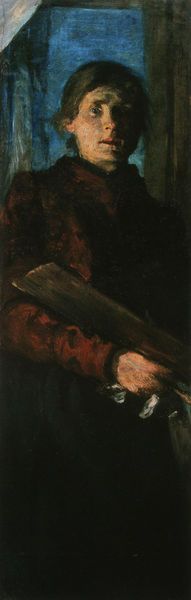
Titel: Selbstbildnis mit Palette
Künstler: Clara Siewert
Standort: Regensburg
Institution: Ostdeutsche Galerie
Schlagwörter: blau, dunkel, gemälde, hand, himmel, mann, schatten, umhang, dreieck, grün, ausschnitt, braun, fenster, frau, frisur, haar, handschuh, hintergrund, holz, kleid, licht, mund, nacht, ohr, orange, schwarz, tür, vordergrund, weiss, blick, dame, rot, tuch, rock, anzug, jacke, jung, alte, arm, augen, gesicht, halten, inkarnat, mensch, silber, ärmel, bildnis, portrait, porträt, schauen, öl, haare, mantel, realismus, stoff, lippen, deutschland, magd, düster, enge, angst, detail, maler, türrahmen, metall, balken, junge, selbstporträt, erschrecken, lappen, buch, brett, nachts, dieb, brille, waffe, furcht, holzbrett, selbstportrait, leibl, jäger, untersicht, gewehr, aufmerksam, rotbraun, ständer, schrotflinte, bordeaux, holzhaus, latte, jägerin, verschattet, schreck, halbschatten, hochrechteckig, putzen, misstrauen, matel, belichtet, einbrecher, dchmal, dinster, flint, wilhelm leibl